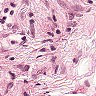
Metastatic tissue present: no